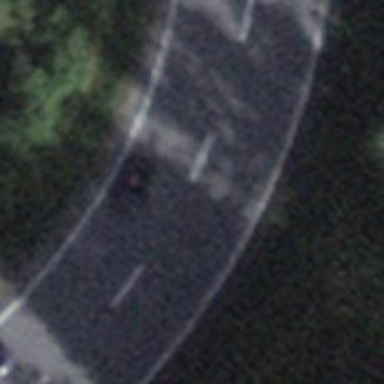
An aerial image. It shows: Asphalt road classified as primary highway.